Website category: sports
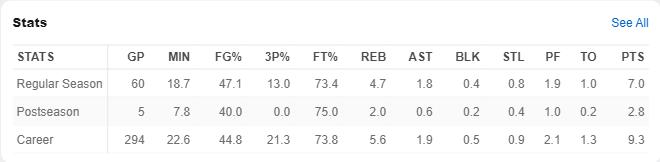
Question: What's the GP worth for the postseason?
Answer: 5

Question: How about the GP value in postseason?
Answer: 5

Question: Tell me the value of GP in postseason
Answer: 5

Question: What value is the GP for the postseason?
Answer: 5

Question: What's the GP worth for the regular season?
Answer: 60

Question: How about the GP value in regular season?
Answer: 60

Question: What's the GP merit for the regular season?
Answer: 60

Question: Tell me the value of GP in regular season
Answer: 60

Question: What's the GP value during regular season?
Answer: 60

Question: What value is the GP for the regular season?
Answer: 60

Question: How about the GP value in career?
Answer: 294

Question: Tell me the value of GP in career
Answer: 294

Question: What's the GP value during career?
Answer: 294

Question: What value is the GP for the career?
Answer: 294

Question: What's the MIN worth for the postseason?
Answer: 7.8

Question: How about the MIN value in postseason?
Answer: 7.8

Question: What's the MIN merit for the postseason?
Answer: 7.8

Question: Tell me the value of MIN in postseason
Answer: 7.8

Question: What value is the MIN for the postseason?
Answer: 7.8

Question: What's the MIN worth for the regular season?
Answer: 18.7

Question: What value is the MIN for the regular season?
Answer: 18.7

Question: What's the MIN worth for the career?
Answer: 22.6

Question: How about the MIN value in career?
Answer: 22.6

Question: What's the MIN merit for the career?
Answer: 22.6

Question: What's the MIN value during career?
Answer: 22.6

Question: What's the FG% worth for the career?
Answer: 44.8

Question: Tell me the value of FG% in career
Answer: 44.8

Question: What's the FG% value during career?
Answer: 44.8

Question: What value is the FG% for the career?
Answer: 44.8

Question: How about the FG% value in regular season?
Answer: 47.1

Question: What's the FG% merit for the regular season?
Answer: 47.1

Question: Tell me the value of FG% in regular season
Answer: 47.1

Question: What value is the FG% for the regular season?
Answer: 47.1

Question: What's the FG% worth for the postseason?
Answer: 40.0

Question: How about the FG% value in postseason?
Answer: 40.0

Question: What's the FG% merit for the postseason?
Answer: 40.0

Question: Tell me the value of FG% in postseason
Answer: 40.0

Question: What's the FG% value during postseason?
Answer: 40.0

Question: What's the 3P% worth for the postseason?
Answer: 0.0

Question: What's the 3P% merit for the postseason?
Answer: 0.0

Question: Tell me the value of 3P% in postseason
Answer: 0.0

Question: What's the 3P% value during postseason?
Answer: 0.0

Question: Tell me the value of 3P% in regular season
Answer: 13.0

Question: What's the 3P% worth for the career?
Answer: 21.3

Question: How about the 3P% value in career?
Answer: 21.3

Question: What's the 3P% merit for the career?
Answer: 21.3

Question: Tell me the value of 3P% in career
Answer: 21.3

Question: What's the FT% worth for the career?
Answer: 73.8

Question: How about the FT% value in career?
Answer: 73.8

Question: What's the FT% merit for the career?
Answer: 73.8

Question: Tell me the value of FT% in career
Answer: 73.8

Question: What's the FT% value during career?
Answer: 73.8

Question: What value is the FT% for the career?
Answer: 73.8

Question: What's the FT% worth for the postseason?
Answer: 75.0

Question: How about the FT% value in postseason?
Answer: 75.0

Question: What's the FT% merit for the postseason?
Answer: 75.0

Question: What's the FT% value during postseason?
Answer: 75.0

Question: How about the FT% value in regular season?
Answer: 73.4

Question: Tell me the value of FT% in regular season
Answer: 73.4

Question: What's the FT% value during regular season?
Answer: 73.4

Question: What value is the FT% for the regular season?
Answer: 73.4

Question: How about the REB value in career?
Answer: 5.6

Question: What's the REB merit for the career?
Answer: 5.6

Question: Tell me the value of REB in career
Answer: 5.6